Interaction volume radius: 10 \u00c5
Interaction volume height: 15 \u00c5
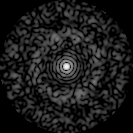
Disorder parameter: 0.814